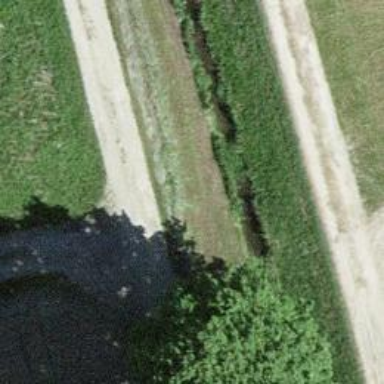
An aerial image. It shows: Unpaved track road with grade3 tracktype.